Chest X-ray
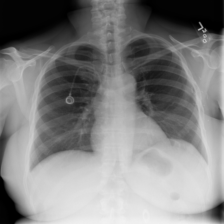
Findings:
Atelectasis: negative
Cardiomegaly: negative
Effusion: negative
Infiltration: negative
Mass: negative
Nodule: negative
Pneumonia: negative
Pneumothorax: negative
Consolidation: negative
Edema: negative
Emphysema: negative
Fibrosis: negative
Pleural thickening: negative
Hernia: negative